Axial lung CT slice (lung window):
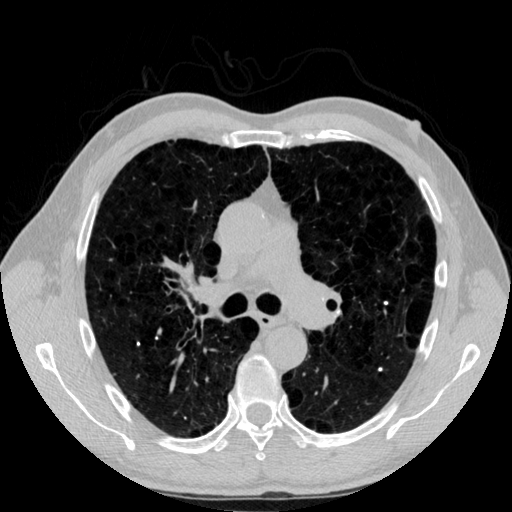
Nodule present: no